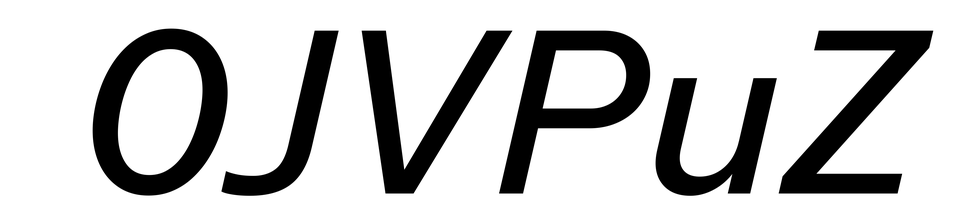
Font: InstrumentSans-Italic_Medium_Italic